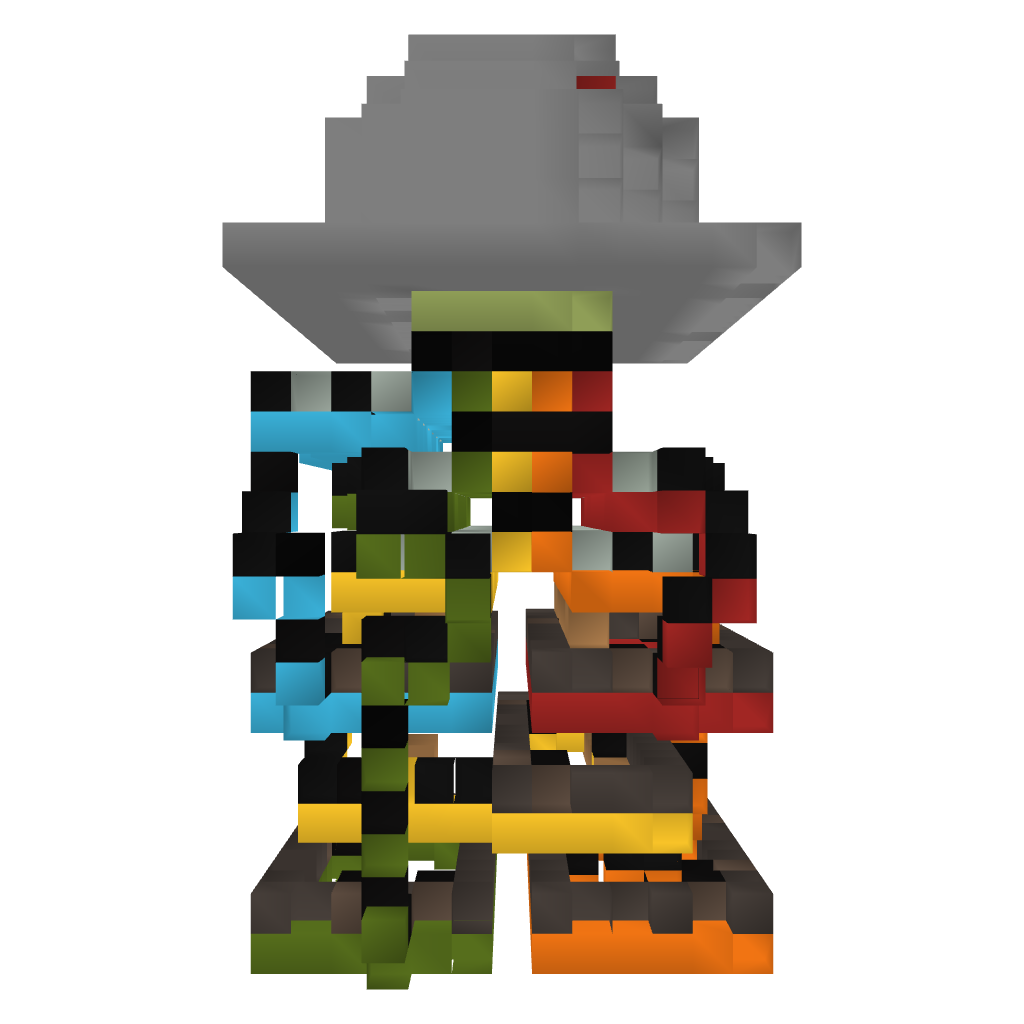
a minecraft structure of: Rainbow Run 5 Lane